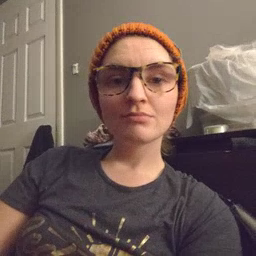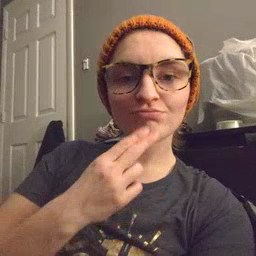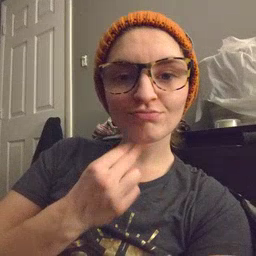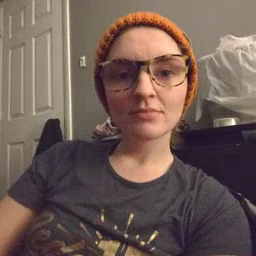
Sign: cute